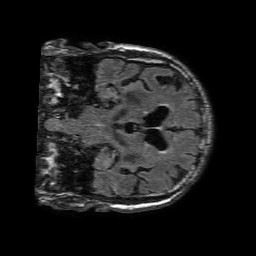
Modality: FLAIR
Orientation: coronal
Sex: male
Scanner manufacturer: philips
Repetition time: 11 s
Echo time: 0.125 s